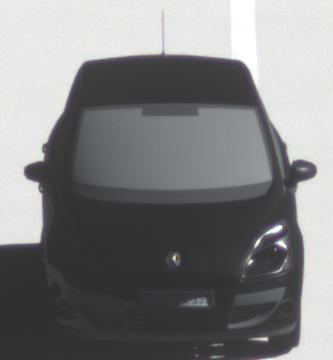
Make: Renault
Model: Scénic 1.6 16V 110
Detailed model: Scénic (III)
Model produced from: 2009/06
Model produced until: 2010/08
Doors: 5
Color: black
Road condition: dry road
Daytime: midday
Contrast: high contrast